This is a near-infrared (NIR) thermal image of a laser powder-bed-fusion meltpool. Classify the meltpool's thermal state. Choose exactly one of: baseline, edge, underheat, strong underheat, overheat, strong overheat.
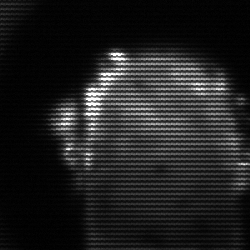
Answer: baseline